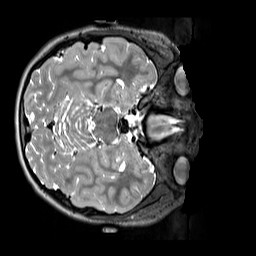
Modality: T2w
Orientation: axial
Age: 12
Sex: female
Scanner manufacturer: siemens
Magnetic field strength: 3 T
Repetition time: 3.2 s
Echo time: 0.408 s